Aerial crown-view tile of a tropical tree (Barro Colorado Island, Panama), acquired 20250616:
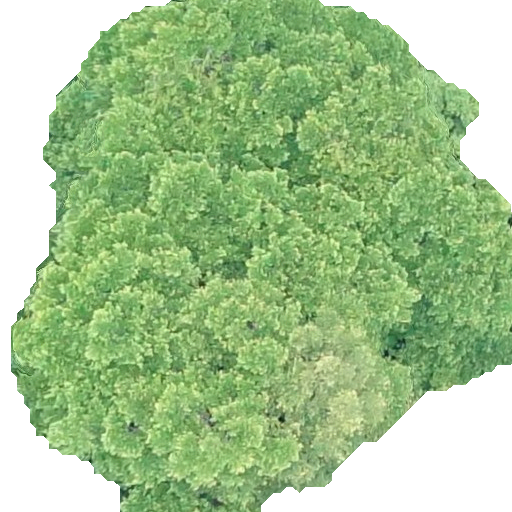
Species: Terminalia amazonia
GBIF accepted scientific name: Terminalia amazonica
Crown area: 297.512 m²